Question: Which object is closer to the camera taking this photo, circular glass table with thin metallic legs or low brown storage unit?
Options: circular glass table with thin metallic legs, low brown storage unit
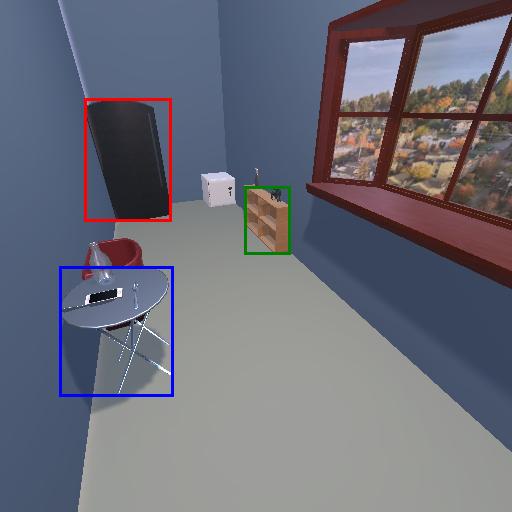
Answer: circular glass table with thin metallic legs